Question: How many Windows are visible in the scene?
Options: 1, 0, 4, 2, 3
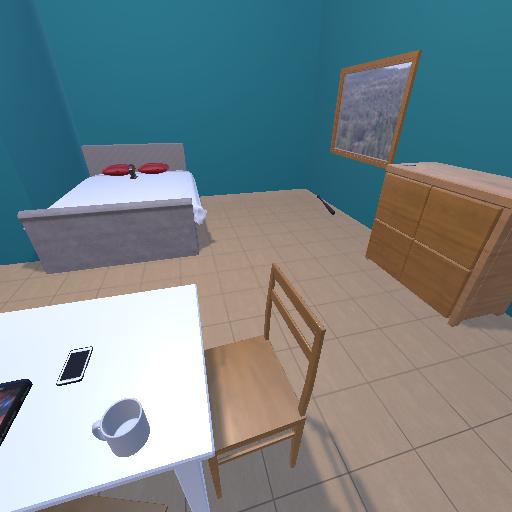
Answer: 1